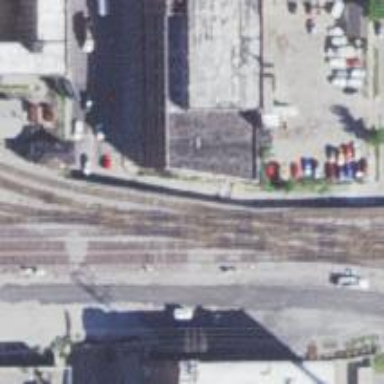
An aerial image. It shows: Railway crossing.